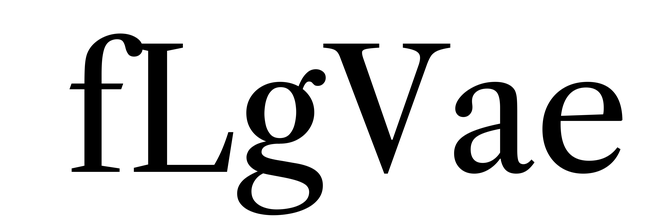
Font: LibreCaslonText_Regular